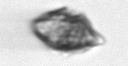
Label: Kryptoperidinium_triquetrum